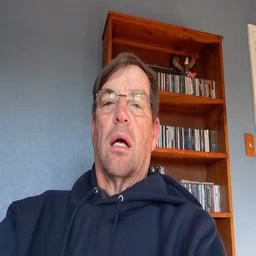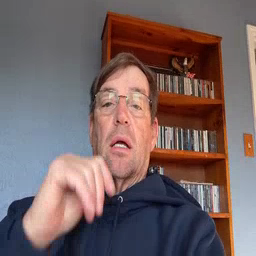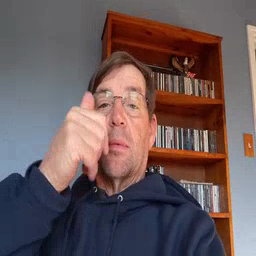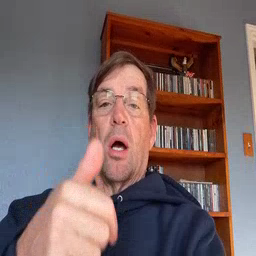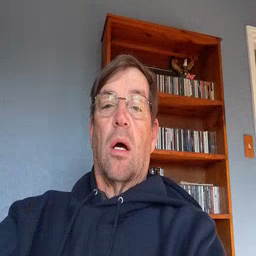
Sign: tomorrow